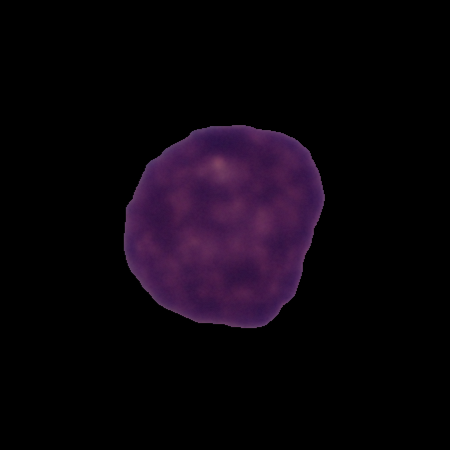
Label: healthy